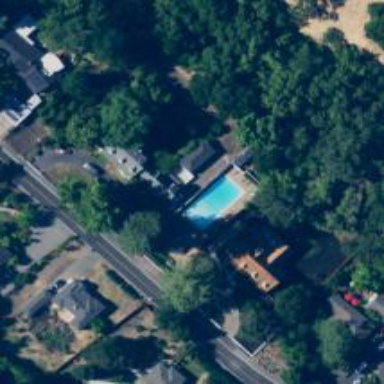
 perfect for swimming and other water activities."